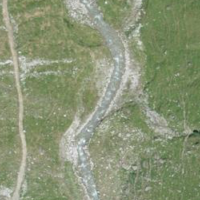
EUNIS habitat code: 23
Species observed at this site:
Vanessa atalanta